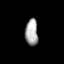
Tissue: prostate
Cell type: Fibroblasts
Senescence score: 0.7082
Nuclear area (px): 330
Mean DAPI intensity: 168.676